Field crop: tomato
Growth stage: 1
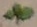
Species: solanum